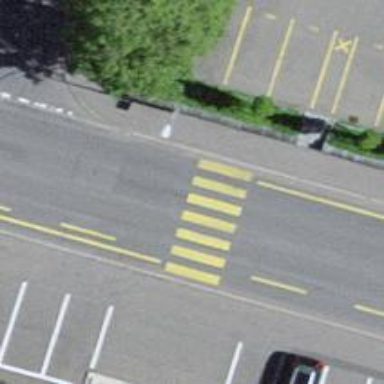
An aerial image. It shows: Zebra crossing on the road.